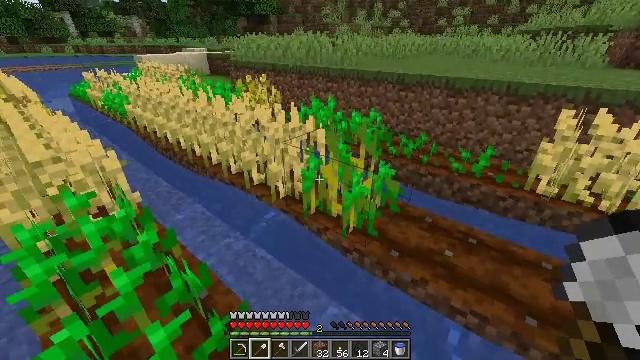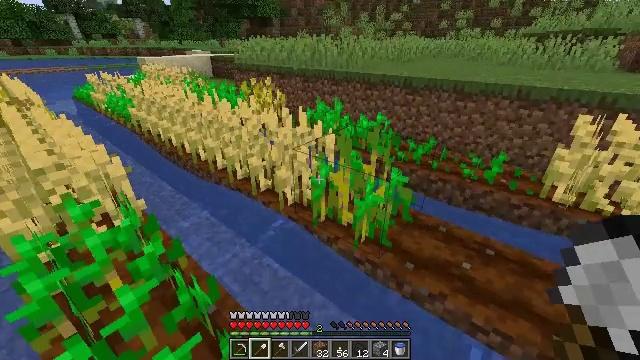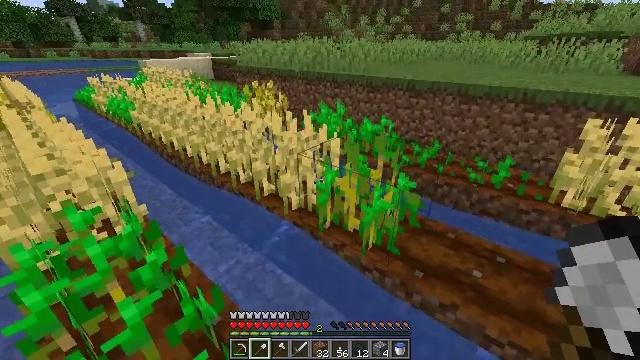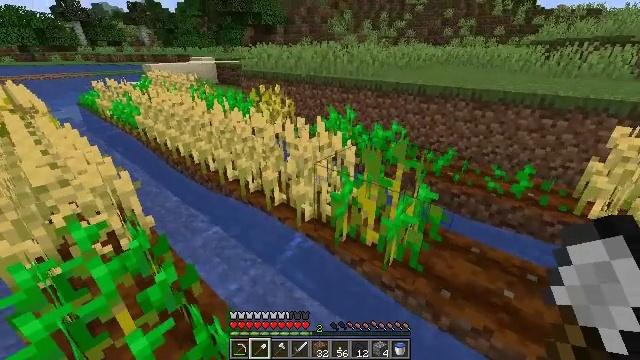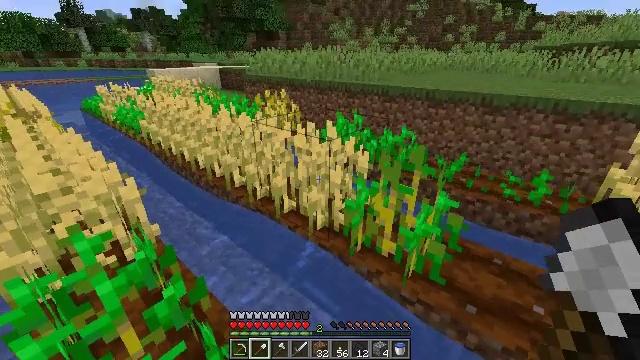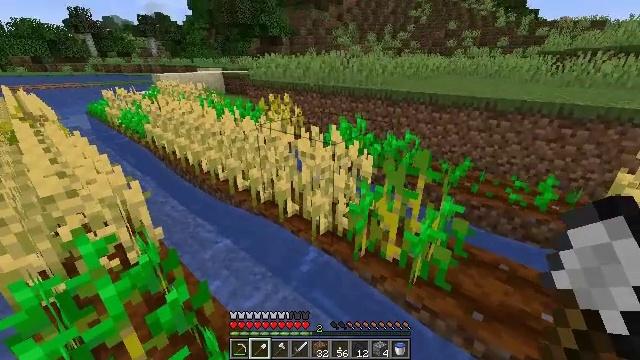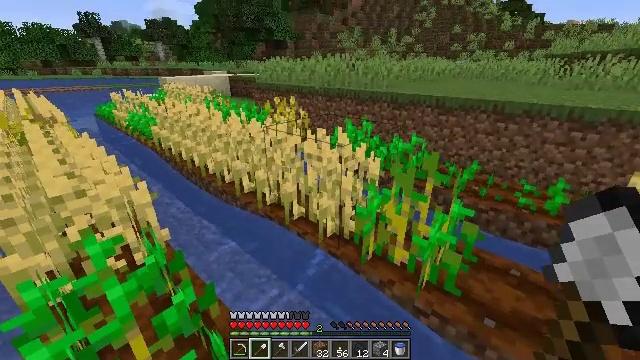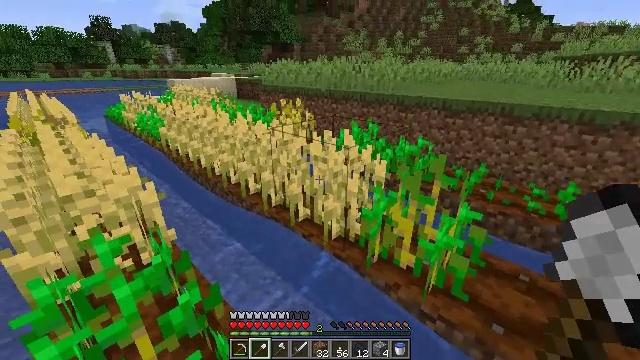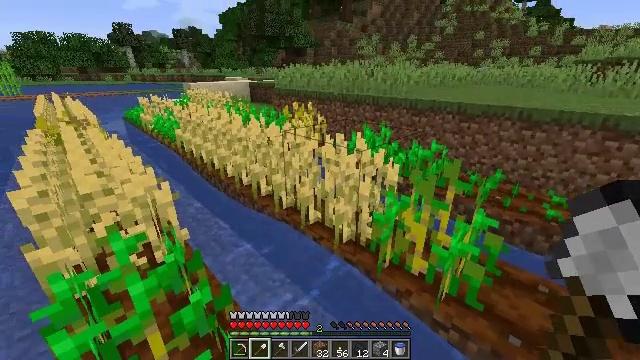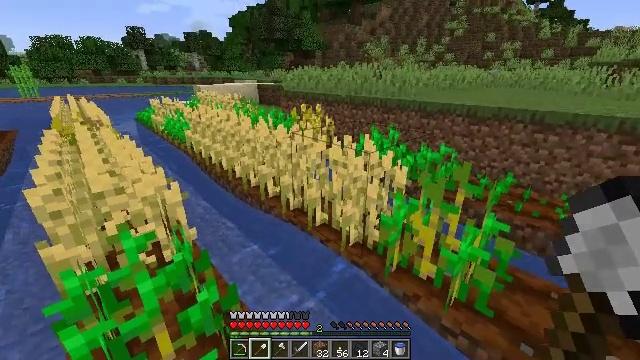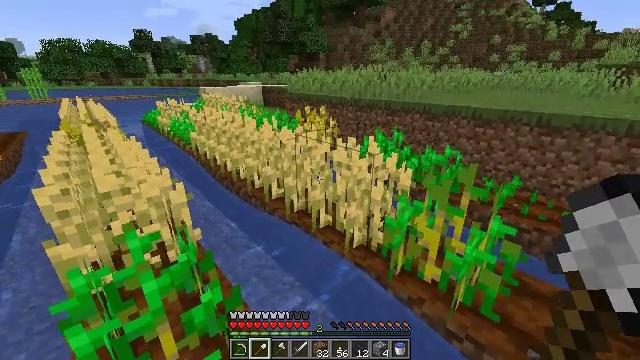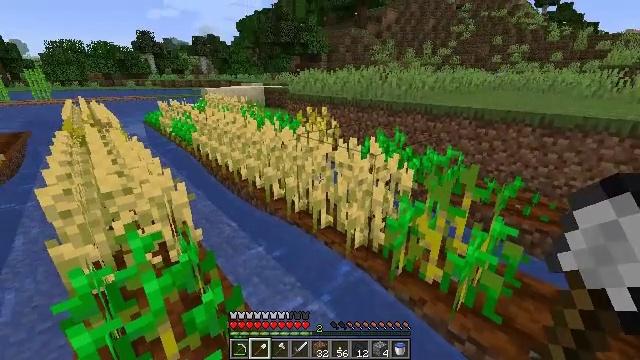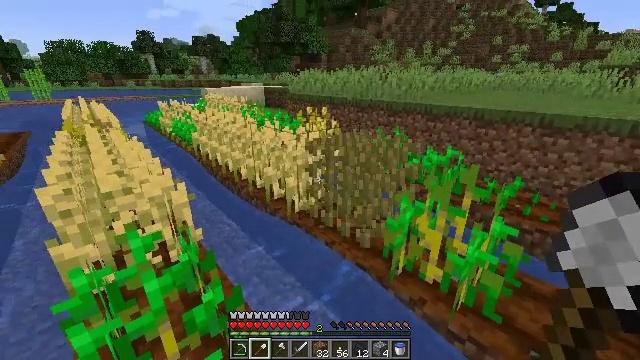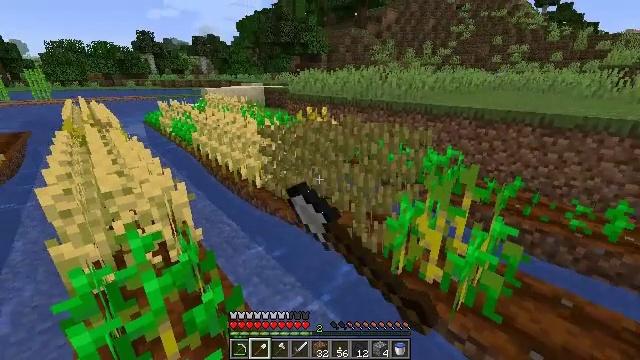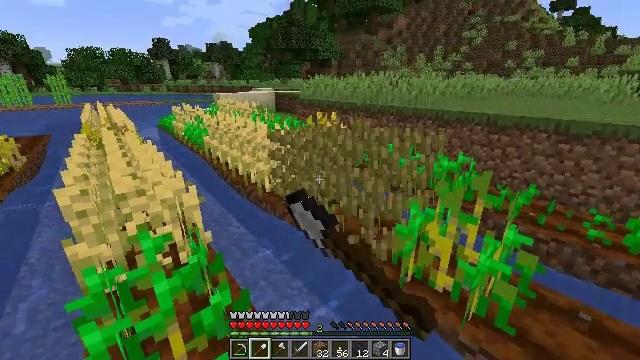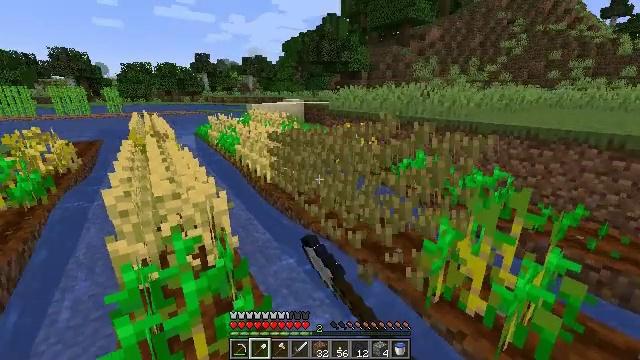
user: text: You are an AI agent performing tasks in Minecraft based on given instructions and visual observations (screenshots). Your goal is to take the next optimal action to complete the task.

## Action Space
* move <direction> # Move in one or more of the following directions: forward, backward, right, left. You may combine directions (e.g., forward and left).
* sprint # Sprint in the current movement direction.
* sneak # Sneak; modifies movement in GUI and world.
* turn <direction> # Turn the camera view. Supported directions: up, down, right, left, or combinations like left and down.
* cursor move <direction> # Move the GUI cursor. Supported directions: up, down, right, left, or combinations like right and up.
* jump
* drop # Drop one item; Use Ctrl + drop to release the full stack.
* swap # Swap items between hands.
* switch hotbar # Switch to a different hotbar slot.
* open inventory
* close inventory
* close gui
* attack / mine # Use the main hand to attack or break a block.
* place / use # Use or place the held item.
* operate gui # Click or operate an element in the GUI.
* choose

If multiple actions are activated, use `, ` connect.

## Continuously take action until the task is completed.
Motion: motion action
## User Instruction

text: Break the mature wheat plants.
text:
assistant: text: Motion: move forward and move left
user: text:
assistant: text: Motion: move forward and move left
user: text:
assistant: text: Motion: no_op
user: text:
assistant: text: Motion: no_op
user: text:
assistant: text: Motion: no_op
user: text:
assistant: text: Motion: no_op
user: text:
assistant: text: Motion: turn left
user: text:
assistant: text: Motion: turn left
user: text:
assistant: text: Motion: turn left
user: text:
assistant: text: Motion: no_op
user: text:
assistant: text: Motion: no_op
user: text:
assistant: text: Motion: attack / mine
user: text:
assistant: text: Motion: attack / mine
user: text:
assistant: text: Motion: turn left and up, attack / mine
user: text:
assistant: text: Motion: turn left and up, attack / mine
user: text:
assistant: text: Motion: turn left and up
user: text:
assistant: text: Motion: no_op
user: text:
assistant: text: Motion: no_op
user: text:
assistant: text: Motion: no_op
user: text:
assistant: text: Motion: no_op
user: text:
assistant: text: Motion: no_op
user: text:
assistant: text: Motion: no_op
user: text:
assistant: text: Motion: turn left and down
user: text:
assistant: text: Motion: turn left and down
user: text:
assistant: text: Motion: move forward and move left, turn left and down
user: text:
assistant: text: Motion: move forward and move left, turn left and down
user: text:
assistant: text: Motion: move forward and move left, turn left and down
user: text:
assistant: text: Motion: move forward, turn left and down
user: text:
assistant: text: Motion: turn left and down
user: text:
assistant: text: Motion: no_op